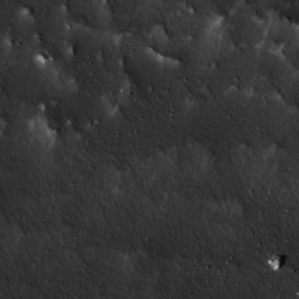
Label: non_frost